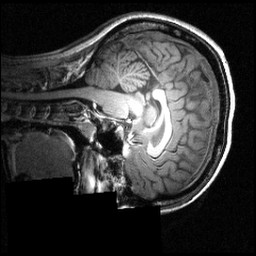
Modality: T1w
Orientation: sagittal
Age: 16
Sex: female
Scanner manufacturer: siemens
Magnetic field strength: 3.951 T
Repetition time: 1.5 s
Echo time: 0.00335 s